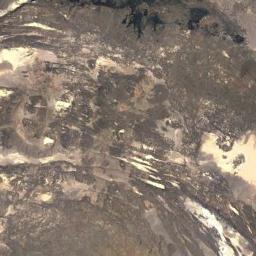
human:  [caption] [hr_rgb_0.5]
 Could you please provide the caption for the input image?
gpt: The mountain is consist of the bare land .

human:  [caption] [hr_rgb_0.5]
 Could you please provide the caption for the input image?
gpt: There is the mountain of uneven .

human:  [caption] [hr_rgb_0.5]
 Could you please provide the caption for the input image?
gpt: The mountain has a rugged surface and its rocks are brown and yellow .

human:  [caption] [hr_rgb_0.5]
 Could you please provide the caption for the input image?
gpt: Thirty percent of the area on this mountain is covered by vegetation .

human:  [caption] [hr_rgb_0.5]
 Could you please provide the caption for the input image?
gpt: There are some yellow sand on the brown mountain .